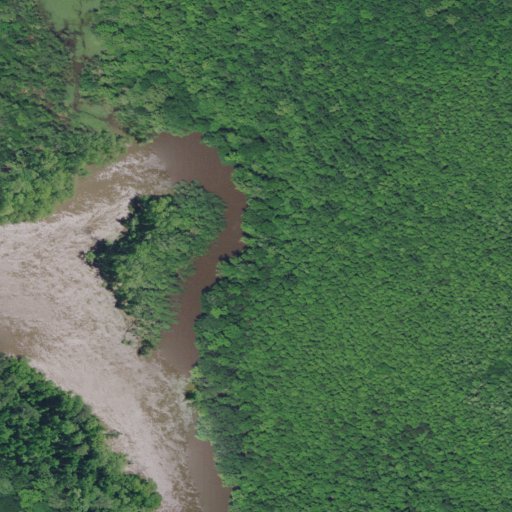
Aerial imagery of cape in South Carolina named Bay Bush Point containing woody wetlands, open water, and herbaceous wetlands